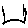
Label: hexagon